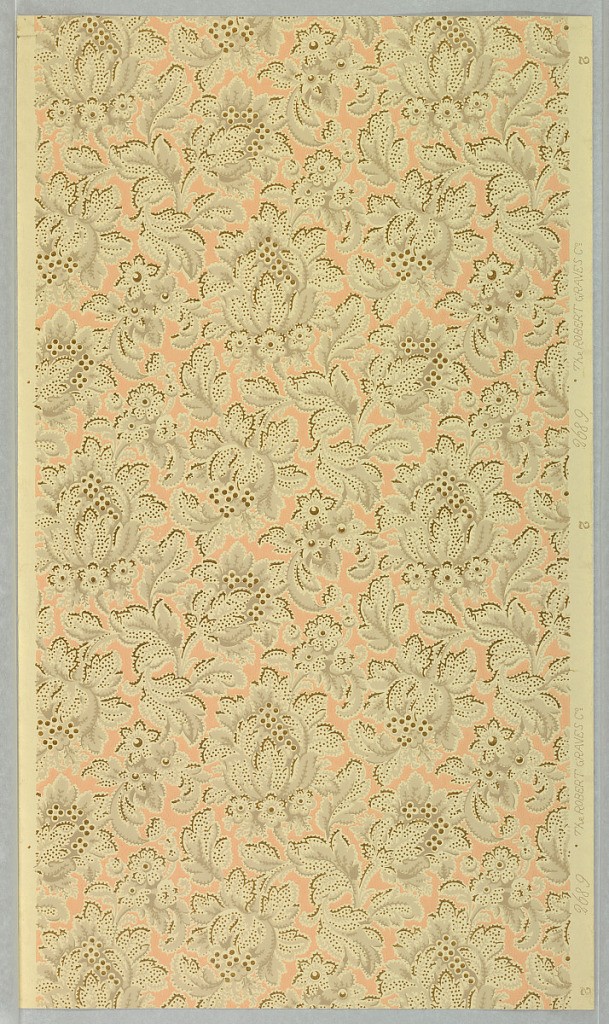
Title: Sidewall
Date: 1880–1900
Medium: Machine-printed
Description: Gray and gold floral pattern on peach background